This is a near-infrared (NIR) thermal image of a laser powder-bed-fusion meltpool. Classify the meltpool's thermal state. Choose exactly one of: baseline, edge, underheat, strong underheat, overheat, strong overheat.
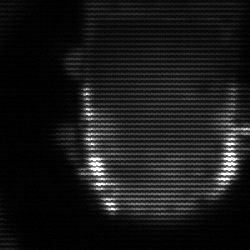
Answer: baseline